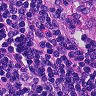
Metastatic tissue present: no